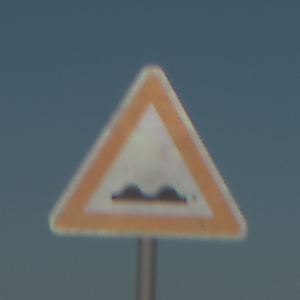
Verkehrszeichen: UnebeneFahrbahn
Umgebung: Outdoor, Beach
Tageszeit: SunriseSunset
Wetter: Clear
Licht: Natural
Jahreszeit: NotSpecified
Kontrast: HighContrast